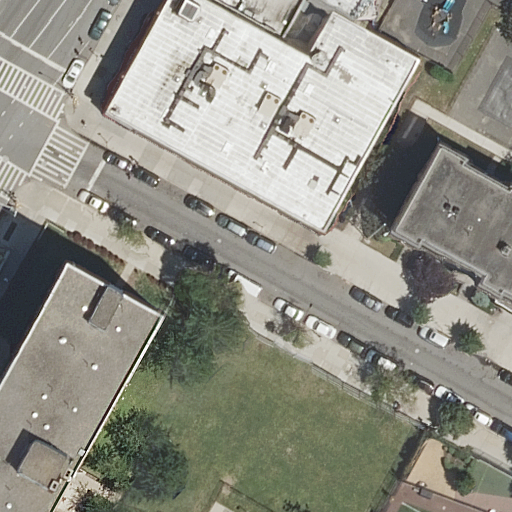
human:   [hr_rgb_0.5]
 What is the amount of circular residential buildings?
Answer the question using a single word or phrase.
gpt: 0

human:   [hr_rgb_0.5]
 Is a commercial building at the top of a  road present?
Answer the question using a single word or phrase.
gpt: no

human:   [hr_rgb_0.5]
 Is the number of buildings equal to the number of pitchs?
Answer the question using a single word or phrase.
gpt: no

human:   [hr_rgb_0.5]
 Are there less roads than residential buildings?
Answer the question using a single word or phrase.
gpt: no

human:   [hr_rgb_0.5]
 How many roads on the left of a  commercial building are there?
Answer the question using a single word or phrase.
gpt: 0

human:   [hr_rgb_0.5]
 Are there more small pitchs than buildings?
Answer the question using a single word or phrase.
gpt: no

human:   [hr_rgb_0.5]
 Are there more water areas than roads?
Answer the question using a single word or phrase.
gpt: no

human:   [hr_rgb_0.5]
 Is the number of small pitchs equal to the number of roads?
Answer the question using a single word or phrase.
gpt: no

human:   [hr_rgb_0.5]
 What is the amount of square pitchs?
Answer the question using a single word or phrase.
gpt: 0

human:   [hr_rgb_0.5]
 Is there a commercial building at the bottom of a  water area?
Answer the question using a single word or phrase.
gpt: no

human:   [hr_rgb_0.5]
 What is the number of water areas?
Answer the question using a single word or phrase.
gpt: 0

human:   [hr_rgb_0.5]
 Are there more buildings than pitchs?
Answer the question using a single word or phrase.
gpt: yes

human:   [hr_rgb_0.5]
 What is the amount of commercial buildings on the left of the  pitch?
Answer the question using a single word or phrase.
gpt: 0

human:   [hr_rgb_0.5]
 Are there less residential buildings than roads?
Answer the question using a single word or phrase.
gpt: yes

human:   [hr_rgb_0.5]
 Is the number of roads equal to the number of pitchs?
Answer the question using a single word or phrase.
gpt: no

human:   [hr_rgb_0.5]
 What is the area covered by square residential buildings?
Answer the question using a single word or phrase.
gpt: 0m2

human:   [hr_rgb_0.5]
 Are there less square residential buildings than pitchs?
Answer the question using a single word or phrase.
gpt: yes

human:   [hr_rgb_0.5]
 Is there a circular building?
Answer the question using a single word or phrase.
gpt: no

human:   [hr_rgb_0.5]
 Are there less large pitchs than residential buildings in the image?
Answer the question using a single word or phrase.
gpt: yes

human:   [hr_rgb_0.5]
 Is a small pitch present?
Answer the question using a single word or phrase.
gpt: no

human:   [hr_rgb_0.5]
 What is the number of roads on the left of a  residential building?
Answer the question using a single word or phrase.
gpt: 7

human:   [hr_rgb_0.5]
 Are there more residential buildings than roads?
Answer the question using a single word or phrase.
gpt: no

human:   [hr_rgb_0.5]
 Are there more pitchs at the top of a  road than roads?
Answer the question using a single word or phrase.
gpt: no

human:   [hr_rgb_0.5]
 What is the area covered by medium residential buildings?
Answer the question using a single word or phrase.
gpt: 1857m2

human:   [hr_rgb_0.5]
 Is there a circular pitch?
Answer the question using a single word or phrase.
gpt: no

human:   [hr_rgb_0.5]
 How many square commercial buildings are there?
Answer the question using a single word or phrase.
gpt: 0

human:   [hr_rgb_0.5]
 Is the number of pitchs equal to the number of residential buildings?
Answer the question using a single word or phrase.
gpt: no

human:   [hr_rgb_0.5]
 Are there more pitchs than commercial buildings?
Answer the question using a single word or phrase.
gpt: yes

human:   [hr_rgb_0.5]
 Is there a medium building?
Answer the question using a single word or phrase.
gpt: yes

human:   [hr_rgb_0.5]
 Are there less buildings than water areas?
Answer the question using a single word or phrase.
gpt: no

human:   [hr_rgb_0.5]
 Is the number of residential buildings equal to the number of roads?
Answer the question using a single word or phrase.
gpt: no

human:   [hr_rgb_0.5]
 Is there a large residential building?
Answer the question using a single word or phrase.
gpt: no

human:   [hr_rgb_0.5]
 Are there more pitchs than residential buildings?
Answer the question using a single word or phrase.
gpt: no

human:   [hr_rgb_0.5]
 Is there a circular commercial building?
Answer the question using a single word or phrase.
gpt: no

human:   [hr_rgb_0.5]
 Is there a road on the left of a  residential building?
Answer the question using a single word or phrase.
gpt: yes

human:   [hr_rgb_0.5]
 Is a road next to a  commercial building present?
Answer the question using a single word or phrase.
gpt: no